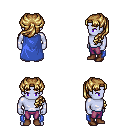
a pixel art fantasy rpg character, male body template, dark elf, purple skin, blue cape, magenta pants, blonde princess hairstyle, brown shoes, four views (front, back, left, right), 2x2 character sprite sheet, small pixel art, hard edges, no anti-aliasing